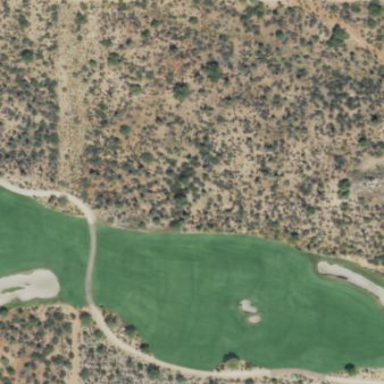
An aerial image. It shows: Golf fairway in the image.